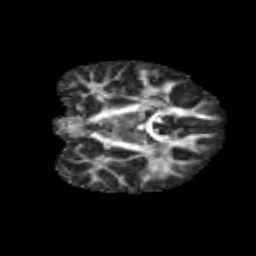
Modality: FA
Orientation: coronal
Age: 11
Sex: male
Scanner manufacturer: siemens
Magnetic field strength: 3 T
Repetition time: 3.8 s
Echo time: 0.07 s